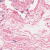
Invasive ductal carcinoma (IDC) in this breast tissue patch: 0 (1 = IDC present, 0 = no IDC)